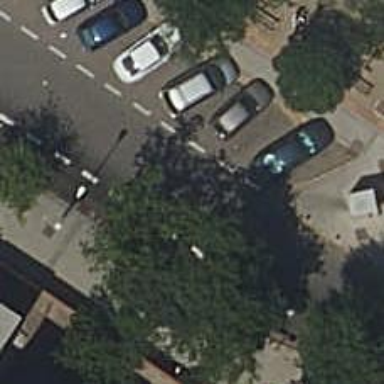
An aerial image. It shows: Public transport stop position.